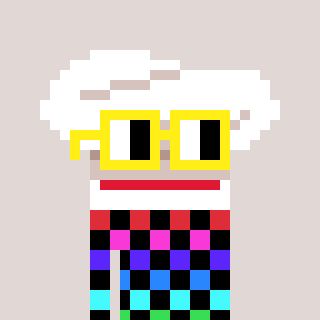
a pixel art character with square yellow glasses, a chef hat-shaped head and a bege-colored body on a warm background